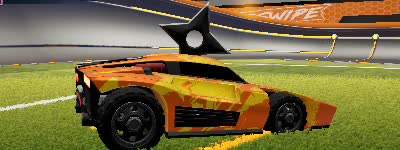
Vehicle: breakout